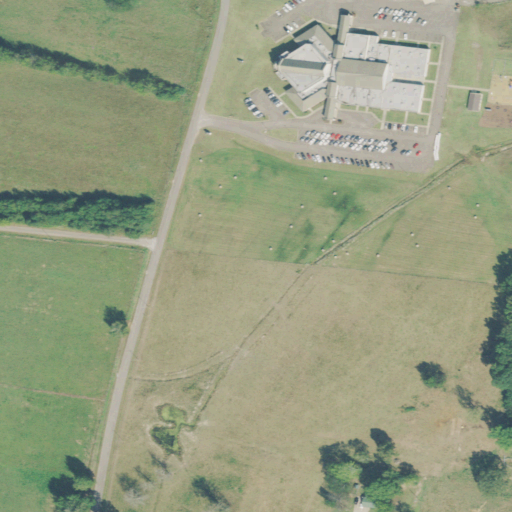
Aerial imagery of cape in Tennessee named The Fork containing pasture, medium intensity development, open development, low intensity development, high intensity development, herbaceous wetlands, and barren land